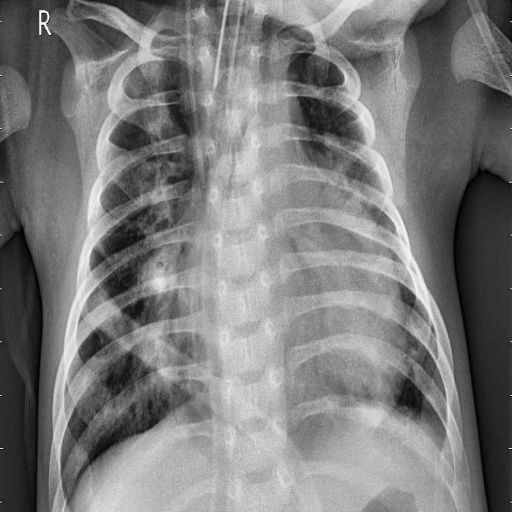
Finding: PNEUMONIA